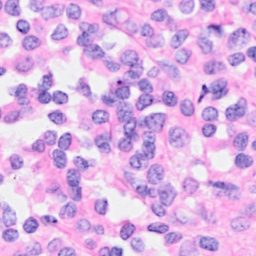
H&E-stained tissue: Breast